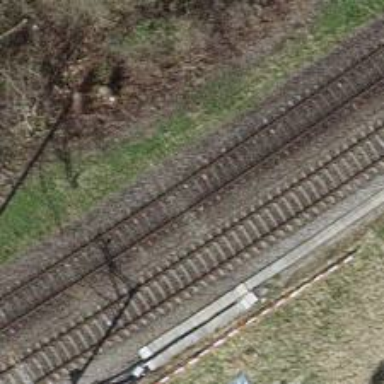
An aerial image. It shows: Railway track with contact lines for electrification.